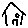
Label: house